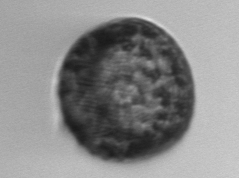
Label: Coscinodiscus